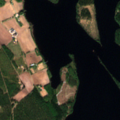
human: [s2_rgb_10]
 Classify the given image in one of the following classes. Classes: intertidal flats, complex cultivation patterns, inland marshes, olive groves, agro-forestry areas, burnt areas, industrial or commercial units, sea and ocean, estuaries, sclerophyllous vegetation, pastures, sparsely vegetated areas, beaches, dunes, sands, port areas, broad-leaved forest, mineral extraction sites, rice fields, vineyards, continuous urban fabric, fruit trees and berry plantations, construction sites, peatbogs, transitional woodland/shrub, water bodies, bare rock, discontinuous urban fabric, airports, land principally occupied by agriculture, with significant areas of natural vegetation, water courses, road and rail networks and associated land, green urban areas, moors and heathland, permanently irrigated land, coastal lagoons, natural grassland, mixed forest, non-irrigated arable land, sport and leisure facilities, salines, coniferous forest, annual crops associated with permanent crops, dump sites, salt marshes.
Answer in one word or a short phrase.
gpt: land principally occupied by agriculture, with significant areas of natural vegetation, coniferous forest, mixed forest, water bodies